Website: walmart
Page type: payment
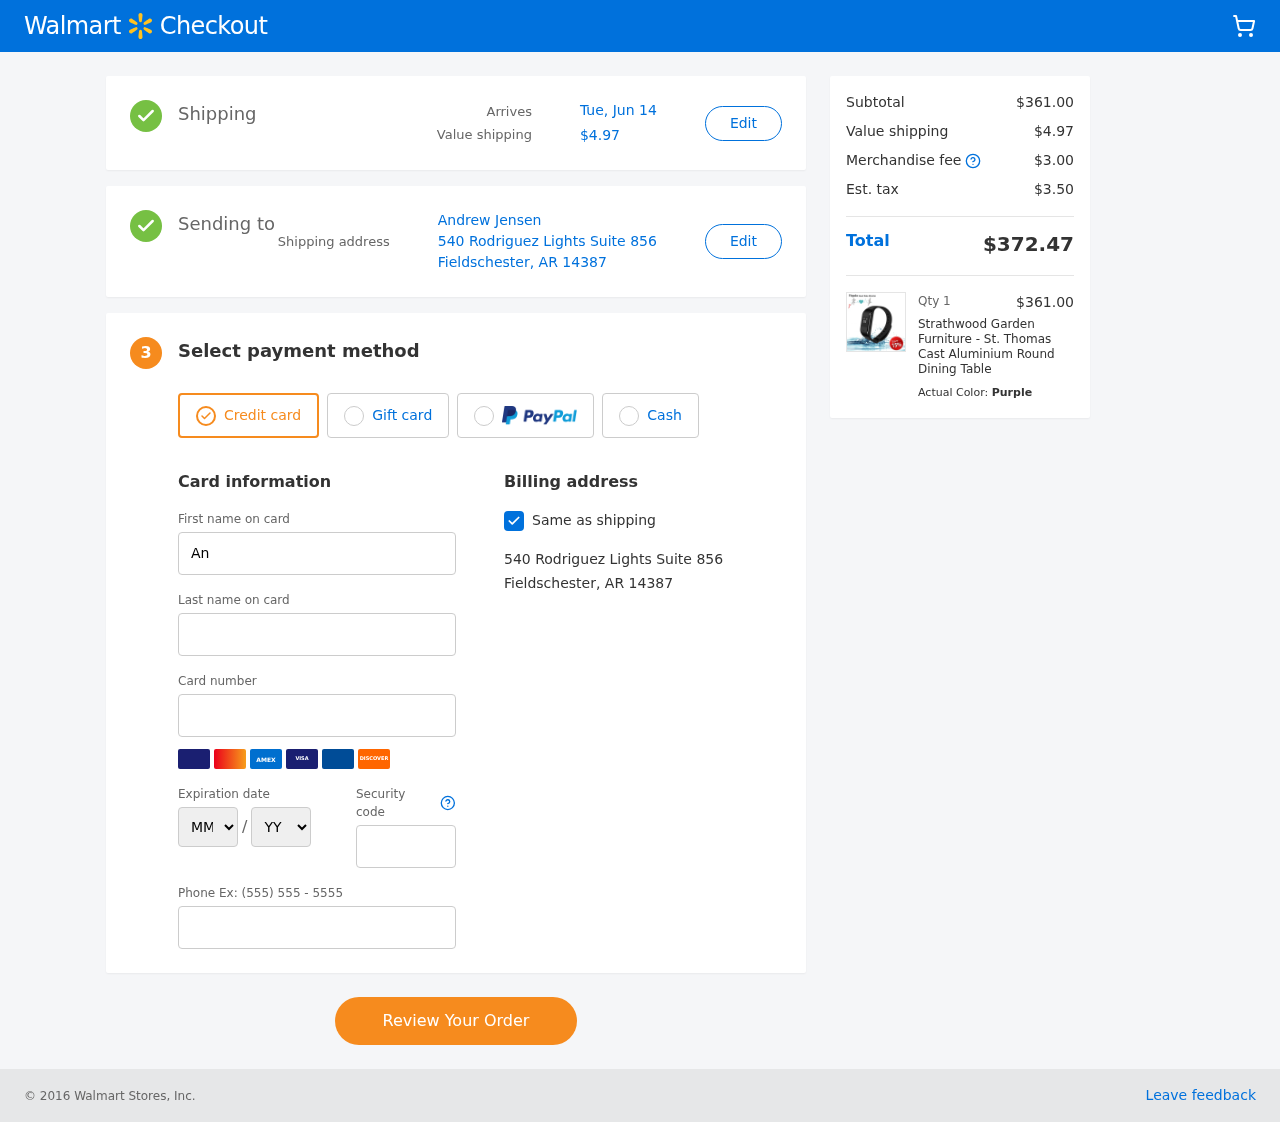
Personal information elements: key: PII_CARD_EXPIRY_MONTH
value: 02
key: PII_CARD_EXPIRY_YEAR
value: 27
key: PII_CITY_STATE_ZIP
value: Fieldschester, AR 14387
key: PII_FULLNAME
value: Andrew Jensen
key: PII_STREET
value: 540 Rodriguez Lights Suite 856
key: PII_FIRSTNAME
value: Andrew
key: PII_LASTNAME
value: Jensen
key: PII_CARD_NUMBER
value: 6011 1400 2575 7756
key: PII_CARD_CVV
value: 354
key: PII_PHONE
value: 9195297371
Product elements: key: PRODUCT1_NAME
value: Strathwood Garden Furniture - St. Thomas Cast Aluminium Round Dining Table
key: PRODUCT1_PRICE
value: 361
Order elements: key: ORDER_DELIVERY_DATE
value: Tue, Jun 14
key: ORDER_SHIPPING_COST
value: $4.97
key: ORDER_SUBTOTAL
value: $361.00
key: ORDER_MERCHANDISE_FEE
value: $3.00
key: ORDER_TAX
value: $3.50
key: ORDER_TOTAL
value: $372.47
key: ORDER_NUM_ITEMS
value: Qty 1